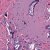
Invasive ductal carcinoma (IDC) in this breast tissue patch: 1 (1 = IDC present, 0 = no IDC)